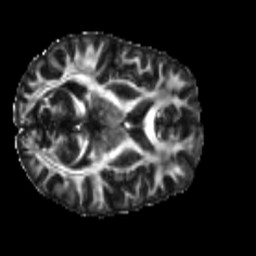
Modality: FA
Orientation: axial
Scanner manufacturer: siemens
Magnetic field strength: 3 T
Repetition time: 4 s
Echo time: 0.0594 s